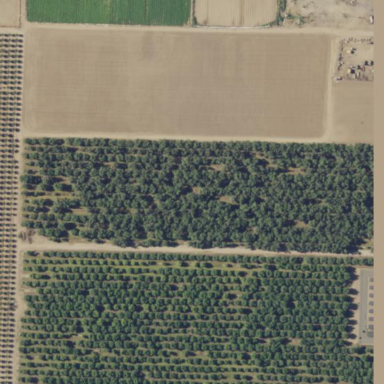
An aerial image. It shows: Almond orchard with rows of almond trees.